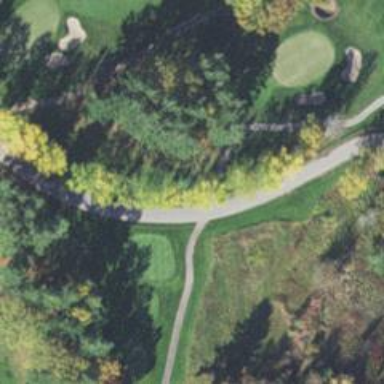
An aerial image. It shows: Path used for both walking and golf.